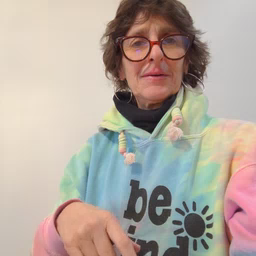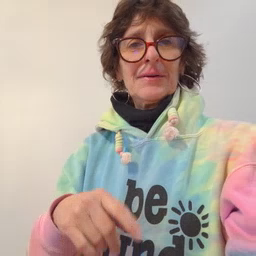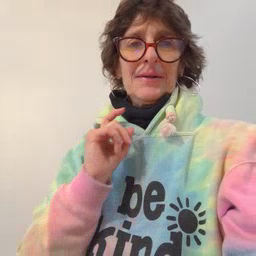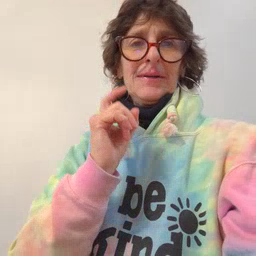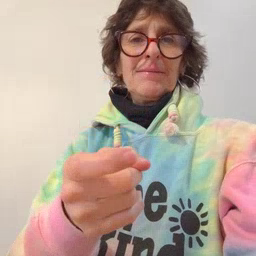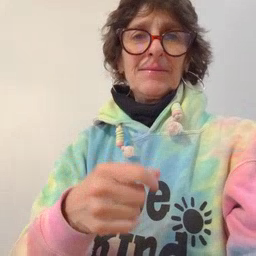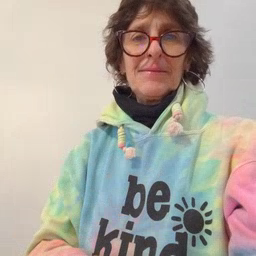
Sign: gift